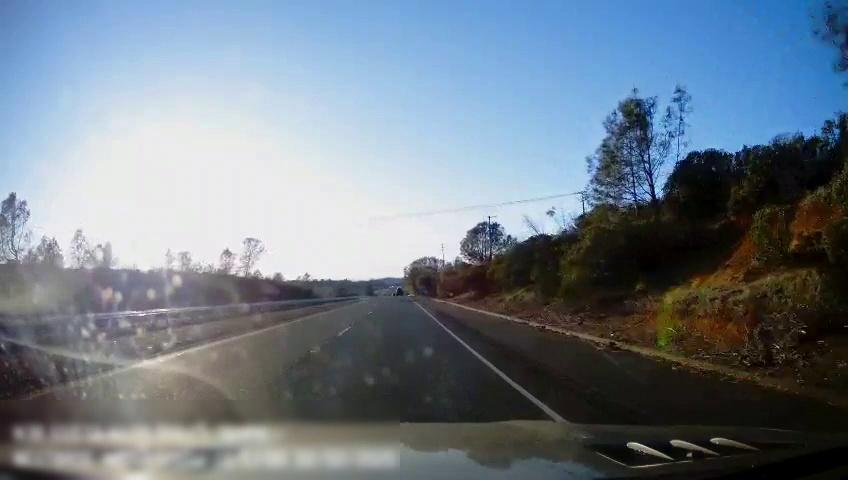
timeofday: Day
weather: Sunny
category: Drivable Space
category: Drivable Space
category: Lanes | Current Lane
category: Lanes | Current Lane
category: Lanes | Alternate Lane